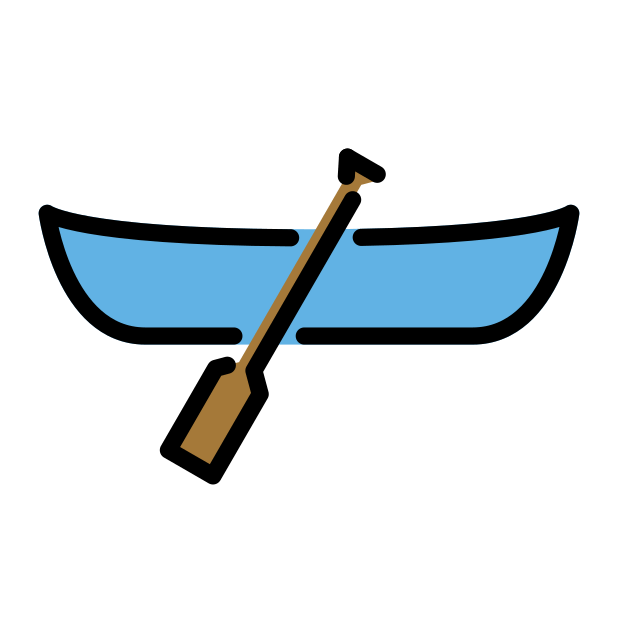
Emoji: 🛶
Name: canoe
Unicode: 0x1f6f6